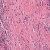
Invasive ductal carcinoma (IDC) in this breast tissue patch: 0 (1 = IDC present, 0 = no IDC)